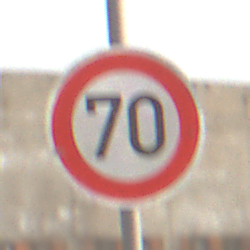
Verkehrszeichen: Geschwindigkeit70
Umgebung: Outdoor, Nature
Tageszeit: MorningAfternoon
Wetter: PartlyCloudy
Licht: Natural
Jahreszeit: Winter
Kontrast: MediumContrast